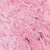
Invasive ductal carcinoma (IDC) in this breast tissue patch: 0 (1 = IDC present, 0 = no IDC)